Question: Below is an example of adding two panels to a frame. Only one panel (the 2nd, red panel) appears.

Why does the first panel disappear?
'''
import java.awt.Color;
import javax.swing.*;
import javax.swing.border.EmptyBorder;
public class DisappearingPanelInFrame {
DisappearingPanelInFrame() {
JFrame f = new JFrame(this.getClass().getSimpleName());
f.setDefaultCloseOperation(JFrame.DISPOSE_ON_CLOSE);
f.add(getColoredPanel(Color.GREEN));
f.add(getColoredPanel(Color.RED));
f.pack();
f.setVisible(true);
}
private JPanel getColoredPanel(Color color) {
JPanel p = new JPanel();
p.setBackground(color);
p.setBorder(new EmptyBorder(20, 150, 20, 150));
return p;
}
public static void main(String[] args) {
Runnable r = DisappearingPanelInFrame::new;
SwingUtilities.invokeLater(r);
}
}
'''
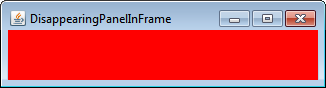
Answer: - 'JFrame''BorderLayout'- 'BordeLayout''CENTER'- 'BorderLayout'- 'CENTER''BorderLayout'
As to what would be a better approach depends on the specific needs of the user interface.